Question: I'am new in matlab programming,I should Write a script to generate a random sequence (x1,..., XN) of size N following the normal distribution N (0, 1) and calculate the empirical mean mN and variance sN^2
Then,I should plot them:
this is my essai:
'''
function f = normal_distribution(n)
x =randn(n);
muem = 1./n .* (sum(x));
muem
%mean(muem)
vaem = 1./n .* (sum((x).^2));
vaem
hold on
plot(x,muem,'-')
grid on
plot(x,vaem,'*')
'''
NB:those are the formules that I have used:

I have obtained,a Figure and I don't know if is it correct or not ,thanks for Help
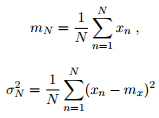
Answer: From your question, it seems what you want to do is calculate the mean and variance from a sample of size N (nor an NxN matrix) drawn from a standard normal distribution. So you may want to use randn(n, 1), instead of randn(n). Also as @ThP pointed out, it does not make sense to plot mean and variance vs. x. What you could do is to calculate means and variances for inceasing sample sizes n1, n2, ..., nm, and then plot sample size vs. mean or variance, to see them converge to 0 and 1. See the code below:
'''
function [] = plotMnV(nIter)
means = zeros(nIter, 1);
vars = zeros(nIter, 1);
for pow = 1:nIter
n = 2^pow;
x =randn(n, 1);
means(pow) = 1./n * sum(x);
vars(pow) = 1./n * sum(x.^2);
end
plot(1:nIter, means, 'o-');
hold on;
plot(1:nIter, vars, '*-');
end
'''
For example, plotMnV(20) gave me the plot below.